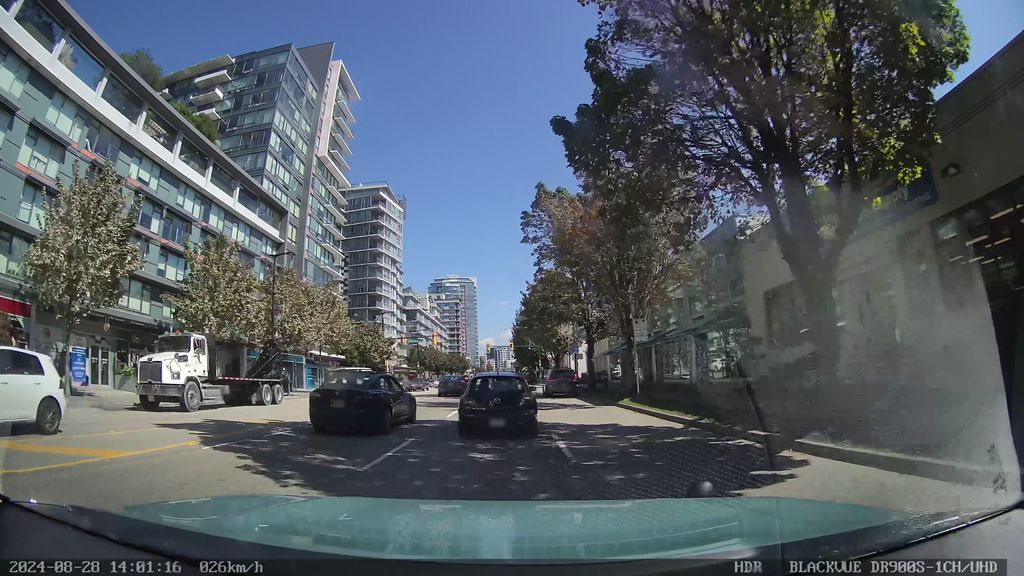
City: vancouver